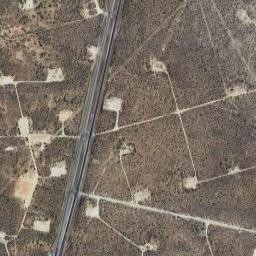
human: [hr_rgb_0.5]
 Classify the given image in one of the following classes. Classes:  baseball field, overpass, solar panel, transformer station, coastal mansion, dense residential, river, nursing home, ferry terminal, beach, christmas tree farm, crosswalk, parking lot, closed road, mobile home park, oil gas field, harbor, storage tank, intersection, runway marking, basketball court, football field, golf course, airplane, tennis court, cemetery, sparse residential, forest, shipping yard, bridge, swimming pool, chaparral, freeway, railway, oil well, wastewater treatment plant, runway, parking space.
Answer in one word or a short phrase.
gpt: oil gas field